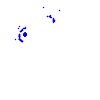
Particle: proton